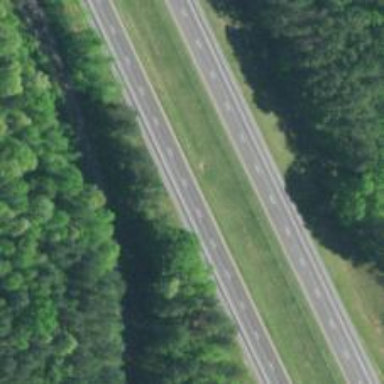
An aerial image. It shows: Motorway.